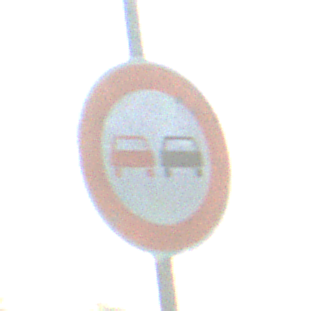
Verkehrszeichen: Ueberholverbot
Umgebung: Outdoor, Nature
Tageszeit: MorningAfternoon
Wetter: Clear
Licht: Natural
Jahreszeit: NotSpecified
Kontrast: HighContrast